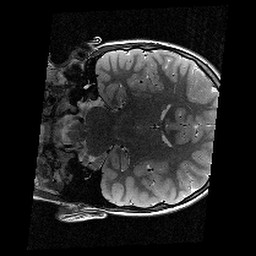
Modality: T2w
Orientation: coronal
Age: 9
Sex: male
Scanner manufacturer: siemens
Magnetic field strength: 3 T
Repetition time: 9.23 s
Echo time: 0.067 s